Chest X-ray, PA view. Patient: 41 years old, sex M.
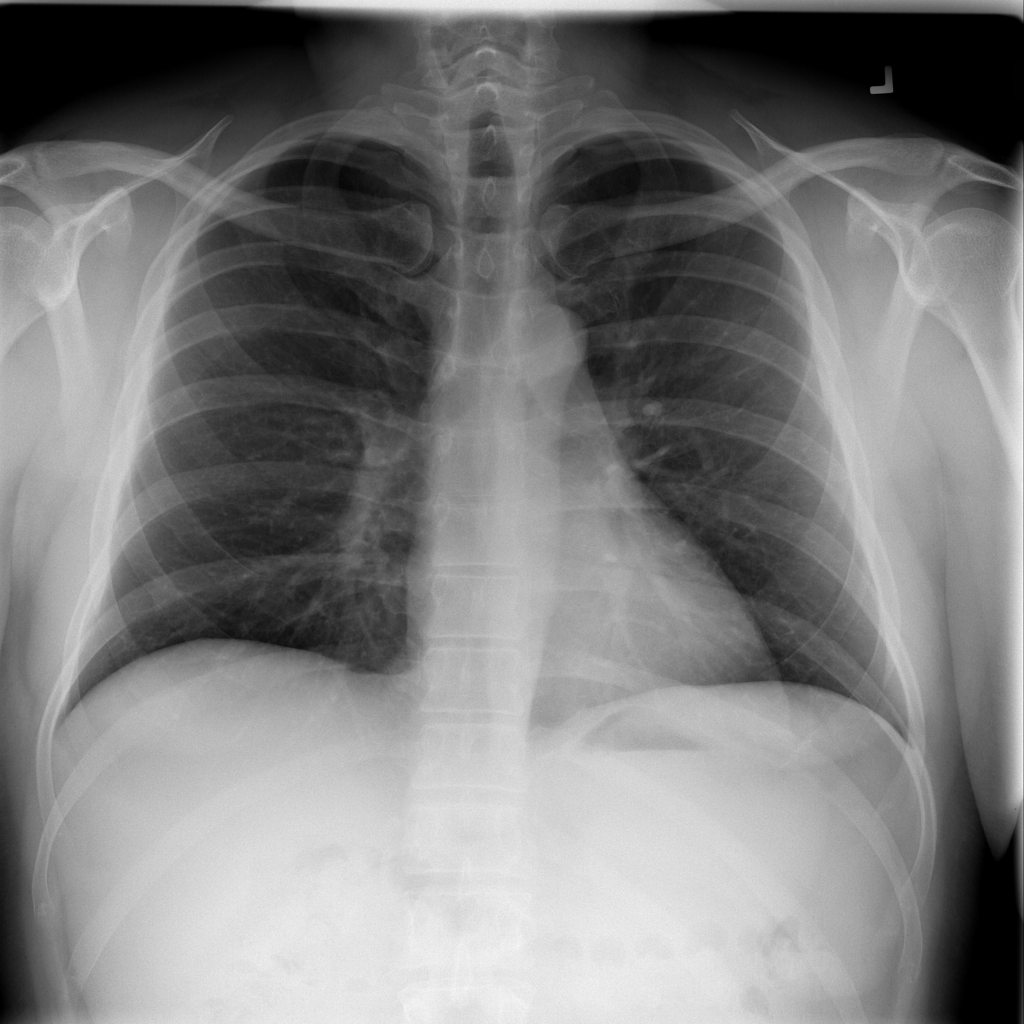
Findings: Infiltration